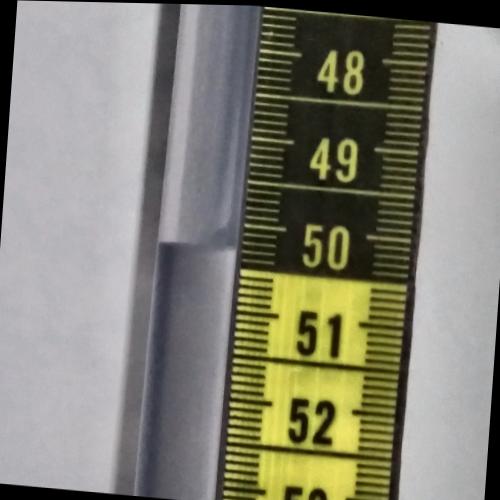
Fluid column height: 50.3 cm